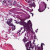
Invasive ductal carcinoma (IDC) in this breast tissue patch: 0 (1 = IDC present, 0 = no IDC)